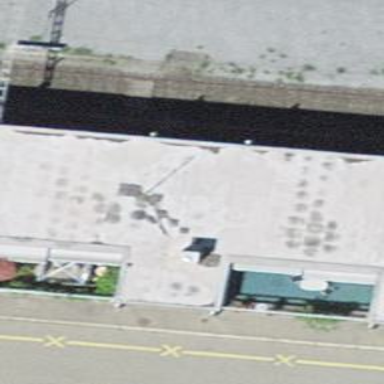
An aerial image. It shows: Train station building.